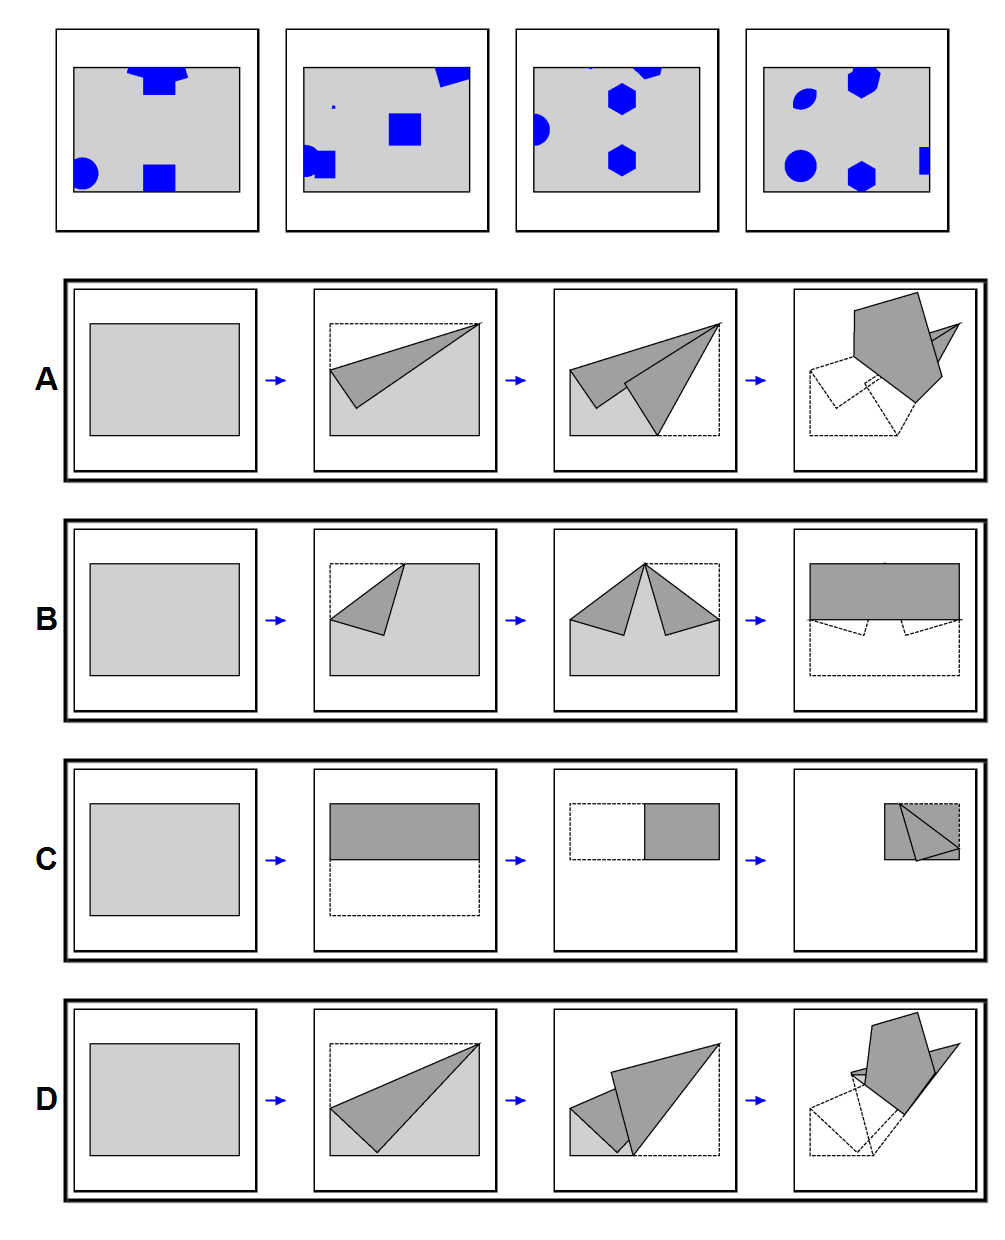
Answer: B